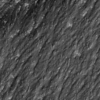
Label: not_dusty